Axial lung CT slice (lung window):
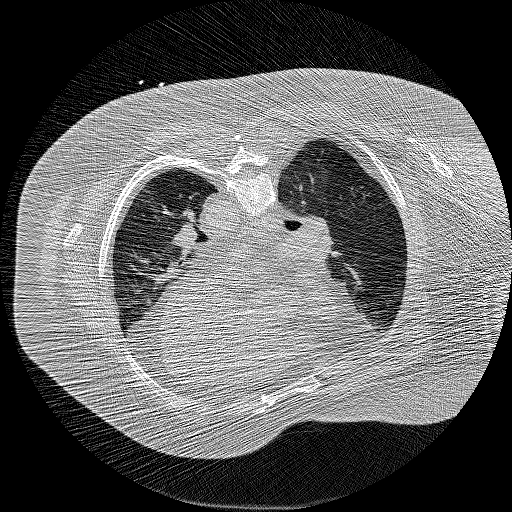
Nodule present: no